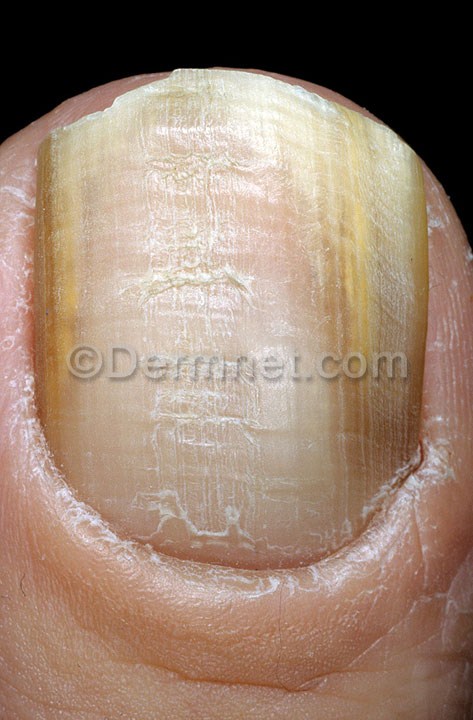
Disease: Nail Fungus and other Nail Disease